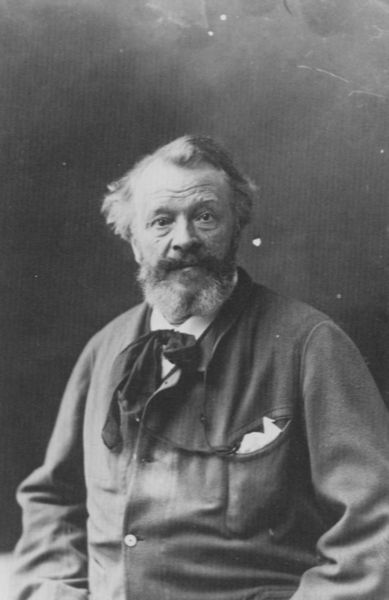
Titel: Félix Nadar
Künstler: Atelier Nadar
Institution: unbekannt
Schlagwörter: mann, weiß, haar, mund, nase, schwarz, stirn, blick, tuch, schleife, alt, anzug, bart, jacke, arme, augen, falten, gesicht, kragen, mensch, vollbart, ärmel, porträt, haare, mantel, augenbrauen, frontal, knopf, ohren, brauen, halstuch, knöpfe, fliege, jackett, foto, fotografie, runzeln, einstecktuch, portr, faltern, shnurrbart, tachentuch, ät